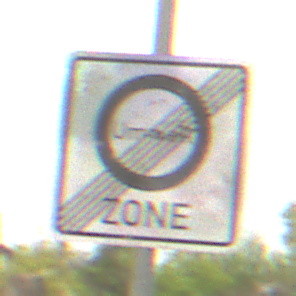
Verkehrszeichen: EndeUmweltzone
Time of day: MorningAfternoon
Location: Outdoor (Nature)
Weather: Overcast
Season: NotSpecified
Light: Natural